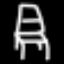
Label: chair